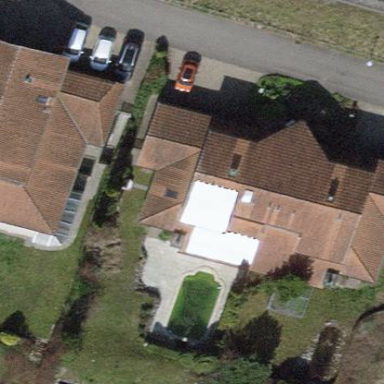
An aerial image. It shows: Semi-detached house.